Interaction volume radius: 10 \u00c5
Interaction volume height: 20 \u00c5
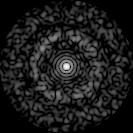
Disorder parameter: 0.8012